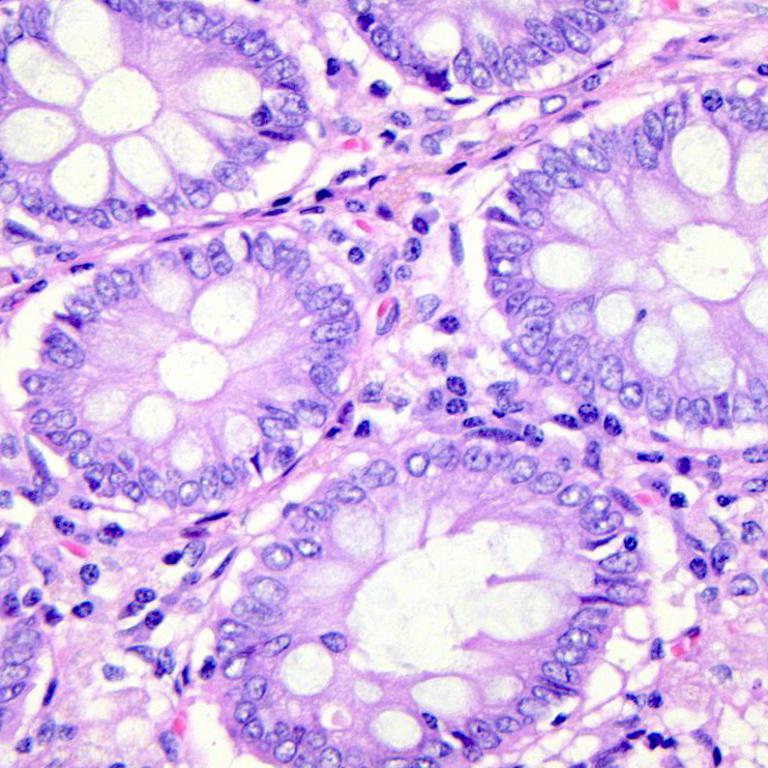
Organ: colon
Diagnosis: benign